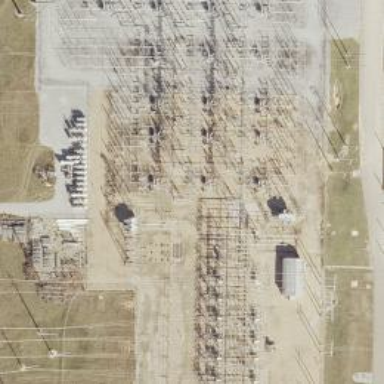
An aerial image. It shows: Switch for power supply.